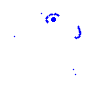
Particle: pion